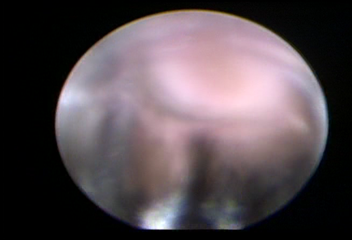
Modality: WLC
Class: Normal mucosa
Bladder cancer association: No